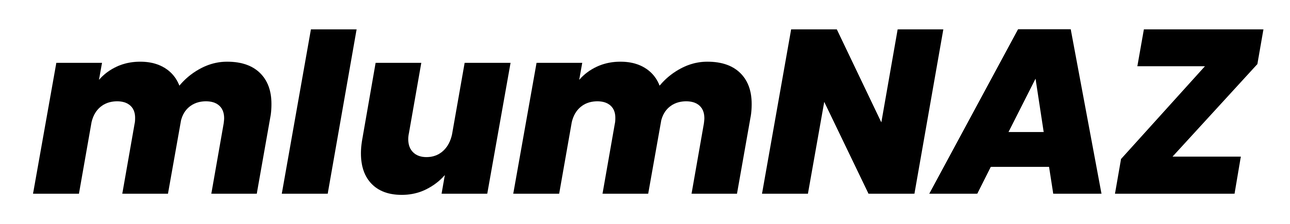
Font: Poppins-ExtraBoldItalic